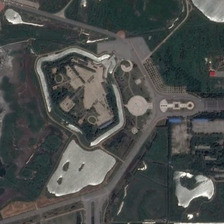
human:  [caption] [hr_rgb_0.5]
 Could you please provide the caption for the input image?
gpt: many green trees are in a park .

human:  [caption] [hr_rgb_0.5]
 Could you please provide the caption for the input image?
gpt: many green trees are in a park .

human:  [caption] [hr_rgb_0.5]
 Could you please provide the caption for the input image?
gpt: many green trees are in a park .

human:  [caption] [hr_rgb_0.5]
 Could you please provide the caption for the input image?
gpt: many green trees are in a park .

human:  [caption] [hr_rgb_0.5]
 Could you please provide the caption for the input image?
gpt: many green trees are in a park .